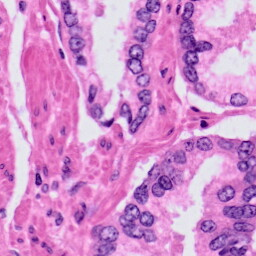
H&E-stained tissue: Prostate